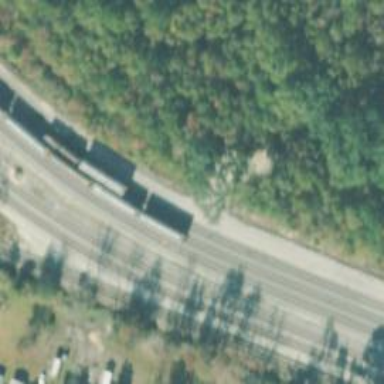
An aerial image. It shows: Railway spur line used for transporting aggregate freight.